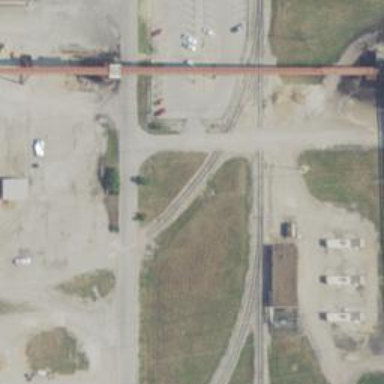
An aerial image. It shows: Railway level crossing.